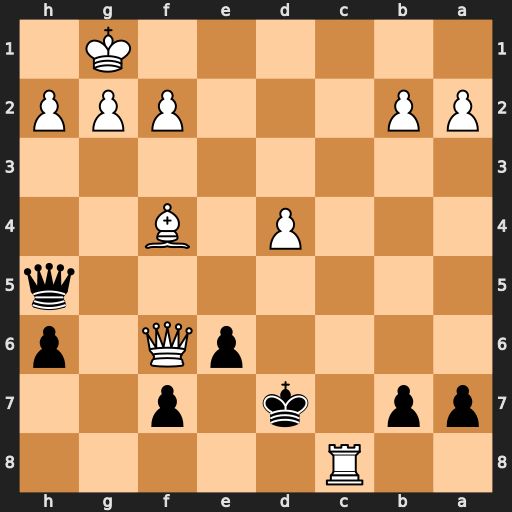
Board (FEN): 2R5/pp1k1p2/4pQ1p/7q/3P1B2/8/PP3PPP/6K1
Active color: b
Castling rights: -
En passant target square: -
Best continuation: Qd1#